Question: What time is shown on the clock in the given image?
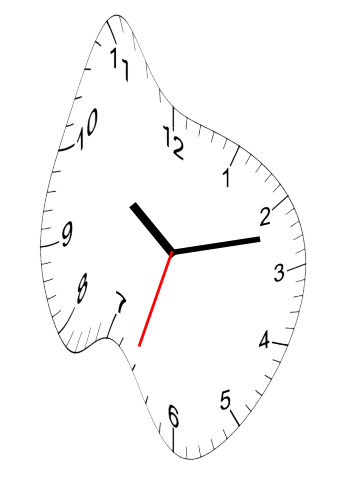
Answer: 10:12:33